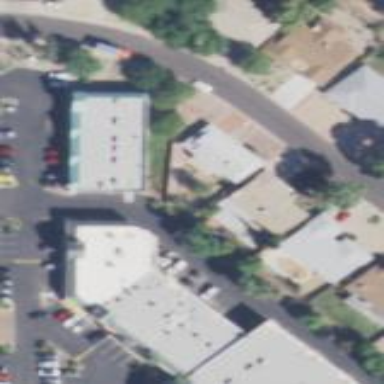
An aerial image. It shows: Commercial building.